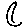
Label: moon